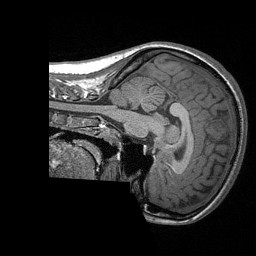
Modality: T1w
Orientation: sagittal
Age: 18
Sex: female
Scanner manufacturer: siemens
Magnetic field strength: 3 T
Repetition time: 1.64 s
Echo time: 0.00234 s